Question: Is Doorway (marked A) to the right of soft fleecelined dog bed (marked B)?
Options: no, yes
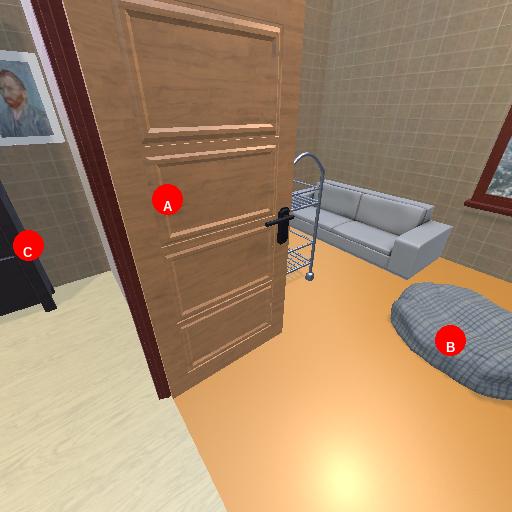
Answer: no